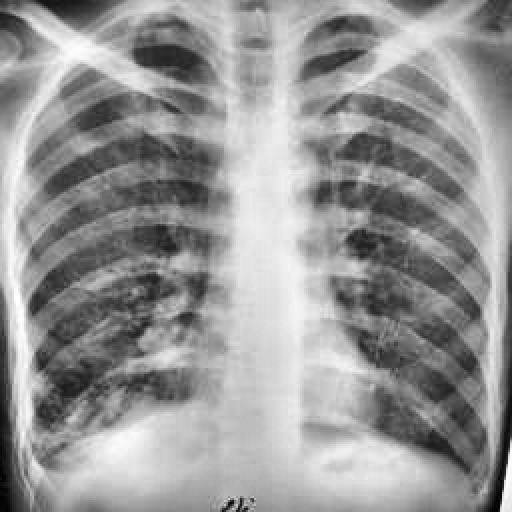
Finding: TUBERCULOSIS